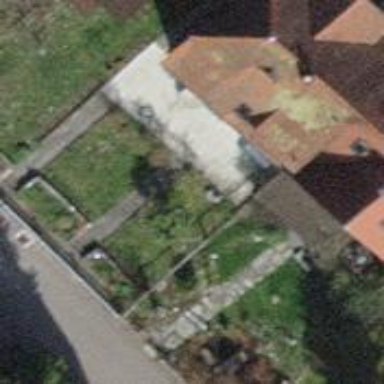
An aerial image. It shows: Charming neighbourhood.